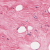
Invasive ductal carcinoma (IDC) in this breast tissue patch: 0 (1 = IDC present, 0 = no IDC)